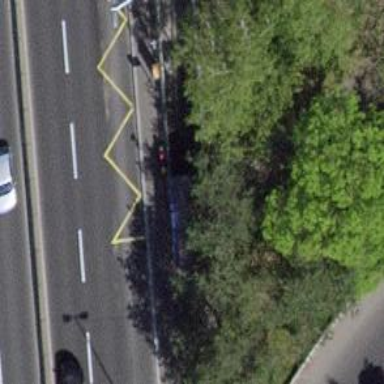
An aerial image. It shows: Cycle barrier.